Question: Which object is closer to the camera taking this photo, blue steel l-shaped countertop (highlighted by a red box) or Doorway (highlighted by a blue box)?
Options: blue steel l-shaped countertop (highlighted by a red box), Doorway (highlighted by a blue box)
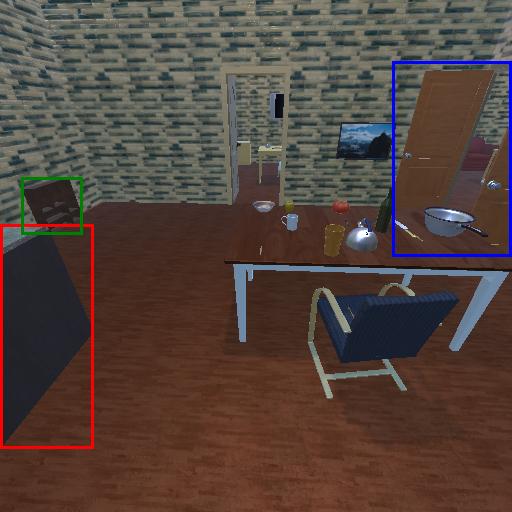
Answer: blue steel l-shaped countertop (highlighted by a red box)